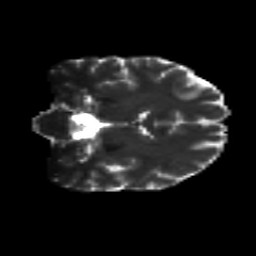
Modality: T2w
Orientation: coronal
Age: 19
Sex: female
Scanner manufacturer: siemens
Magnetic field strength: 3 T
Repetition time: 8.8 s
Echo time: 0.085 s